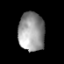
Tissue: prostate
Cell type: T cells
Senescence score: 0.7011
Nuclear area (px): 996
Mean DAPI intensity: 151.497